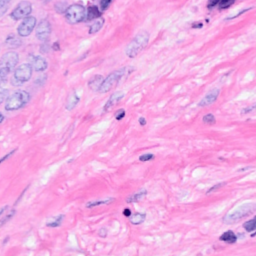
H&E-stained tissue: Breast